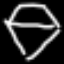
Label: diamond